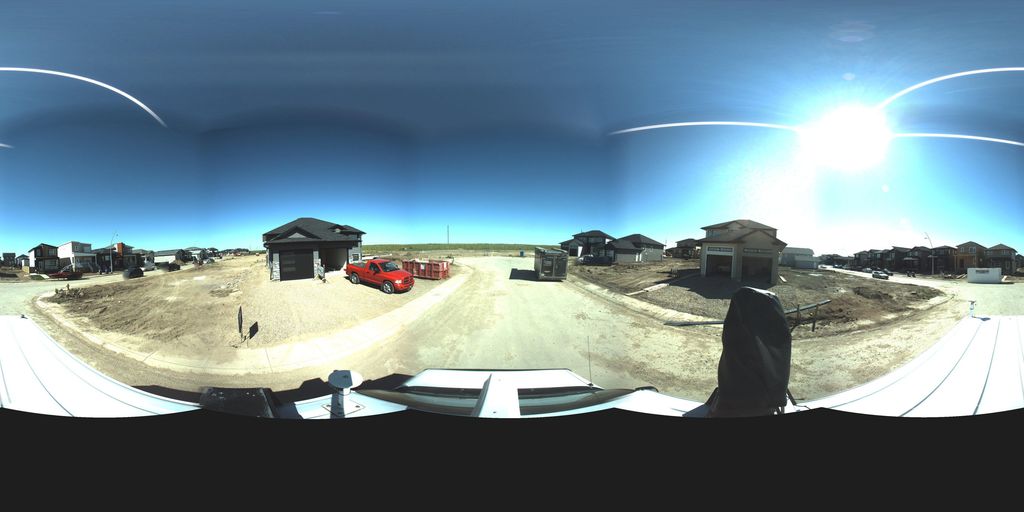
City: saskatoon